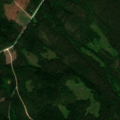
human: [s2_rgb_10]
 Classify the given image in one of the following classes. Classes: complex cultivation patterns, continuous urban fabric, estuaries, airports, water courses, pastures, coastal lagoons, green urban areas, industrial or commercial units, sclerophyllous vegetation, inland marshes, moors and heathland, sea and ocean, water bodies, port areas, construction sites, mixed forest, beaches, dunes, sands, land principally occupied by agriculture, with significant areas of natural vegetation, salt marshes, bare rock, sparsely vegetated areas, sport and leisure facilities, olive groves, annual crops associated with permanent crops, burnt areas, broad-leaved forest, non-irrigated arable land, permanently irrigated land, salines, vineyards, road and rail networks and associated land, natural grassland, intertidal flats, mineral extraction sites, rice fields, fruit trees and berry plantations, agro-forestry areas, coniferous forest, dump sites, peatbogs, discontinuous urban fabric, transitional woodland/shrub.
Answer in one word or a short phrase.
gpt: coniferous forest, mixed forest